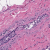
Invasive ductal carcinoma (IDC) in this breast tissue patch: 0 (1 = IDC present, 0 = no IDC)